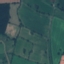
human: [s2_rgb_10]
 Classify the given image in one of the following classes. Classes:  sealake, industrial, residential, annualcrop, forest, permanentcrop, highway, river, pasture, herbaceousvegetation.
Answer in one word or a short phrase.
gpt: Pasture